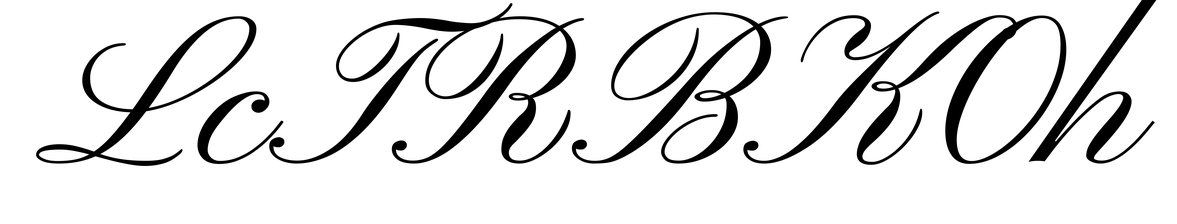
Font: PinyonScript-Regular